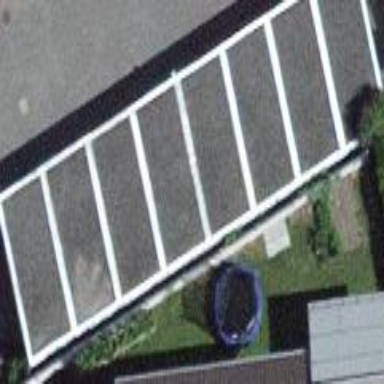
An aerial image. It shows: Group of garages.